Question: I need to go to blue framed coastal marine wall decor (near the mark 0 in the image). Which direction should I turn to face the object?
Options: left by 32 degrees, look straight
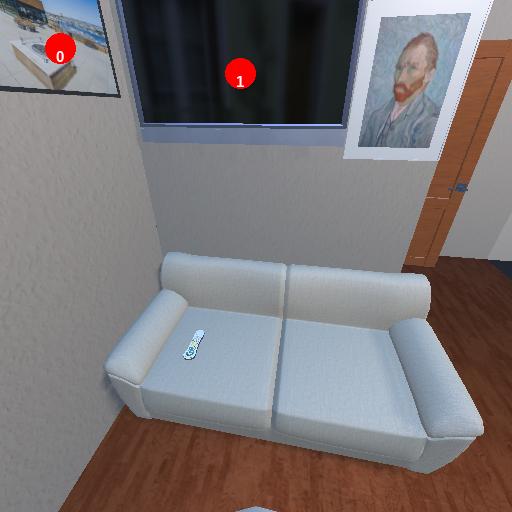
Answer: left by 32 degrees